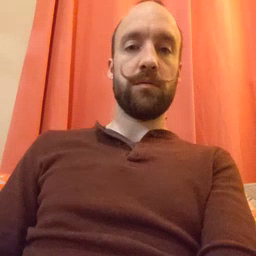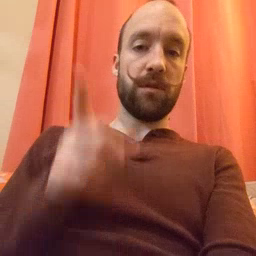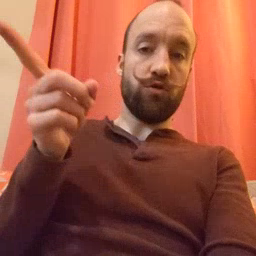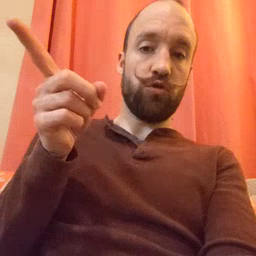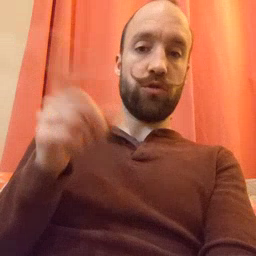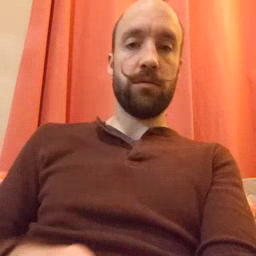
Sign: hesheit